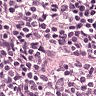
Metastatic tissue present: no